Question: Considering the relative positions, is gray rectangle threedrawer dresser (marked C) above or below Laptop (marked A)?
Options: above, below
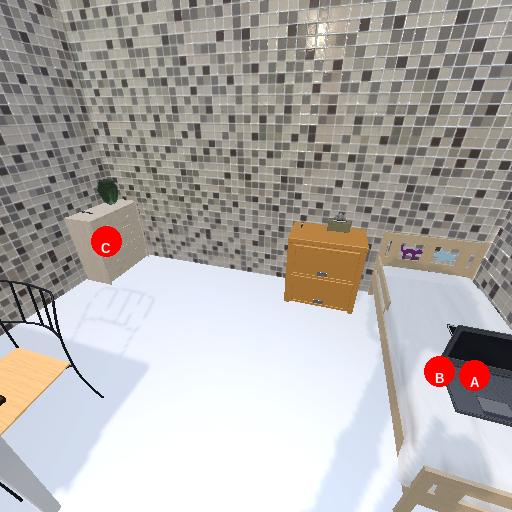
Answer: above